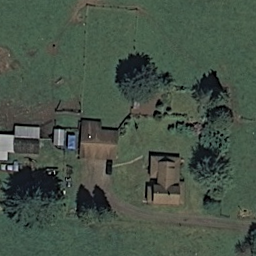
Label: sparseresidential